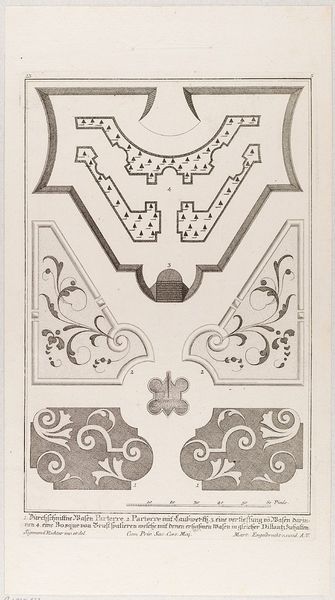
Titel: Gartenparterre
Künstler: Siegmund Richter
Standort: Hamburg
Institution: Museum für Kunst und Gewerbe Hamburg
Schlagwörter: bäume, grau, schwarz, skizze, weiss, zeichnung, anlage, park, muster, ornament, barock, blatt, krone, brunnen, bassin, garten, springbrunnen, schrift, papier, mauer, grafik, graphik, hecke, symmetrie, floral, ornamente, fotografie, photographie, druck, druckgraphik, schwarzweiss, druckgrafik, radierung, stich, text, entwurf, beete, blumenbeet, plan, fontaine, fontäne, nummern, kupferstich, legende, grundriss, massstab, broderie, wasserzeichen, parks, reproduktionen, barockzeit, barockzeitalter, druckerzeugnisse, gebäudes, gärten, ornamentstich, vorlageblätter, gartenlabyrinth